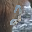
Label: 2